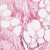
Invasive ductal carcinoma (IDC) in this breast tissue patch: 0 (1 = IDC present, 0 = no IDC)